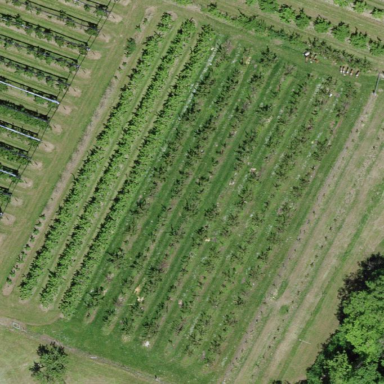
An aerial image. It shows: Orchard.